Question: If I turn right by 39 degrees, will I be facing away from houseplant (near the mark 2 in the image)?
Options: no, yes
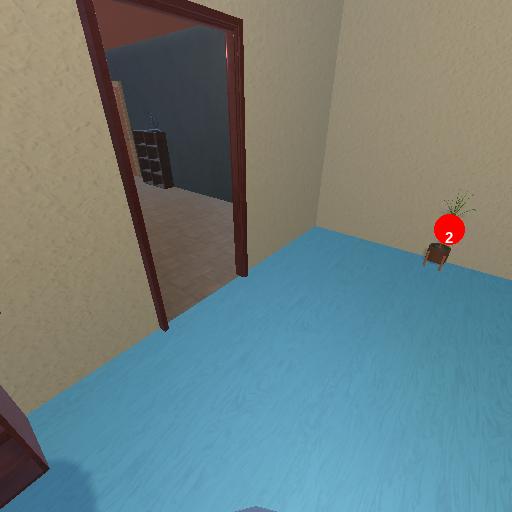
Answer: no